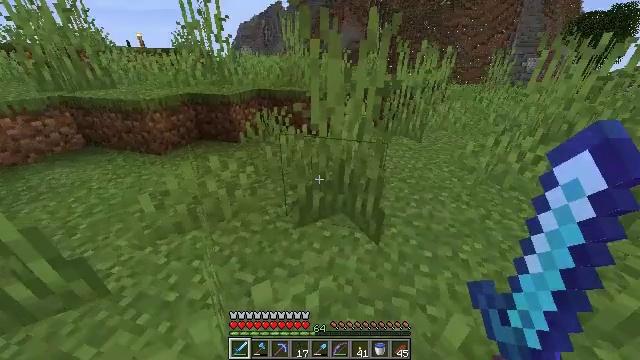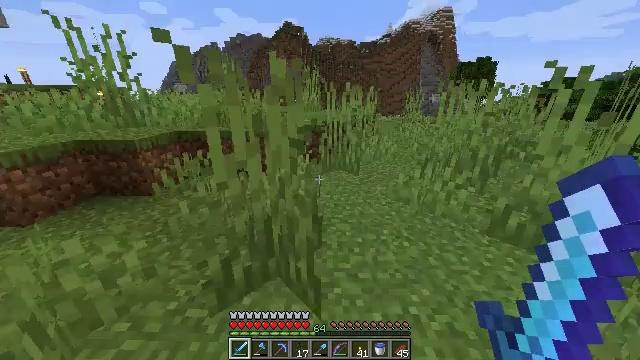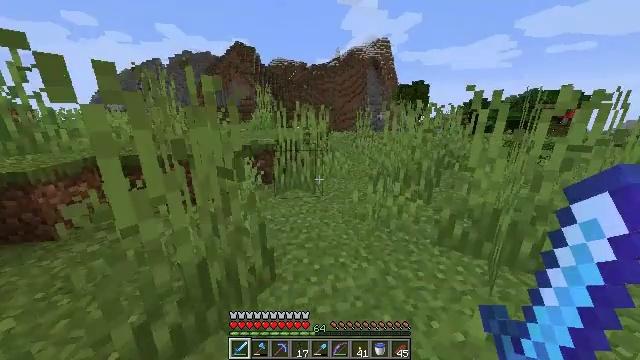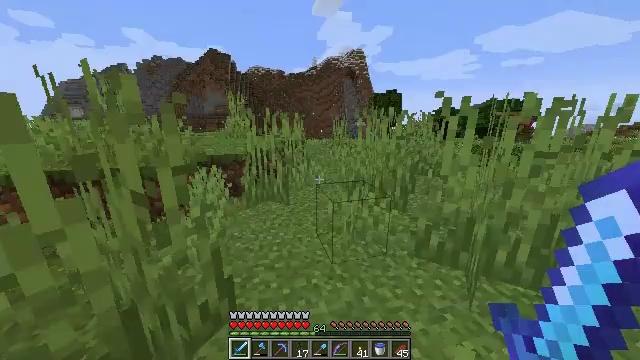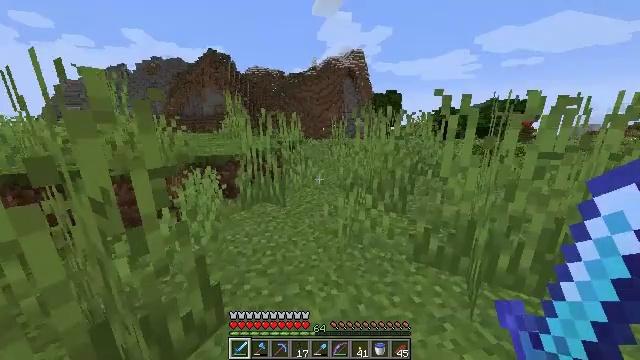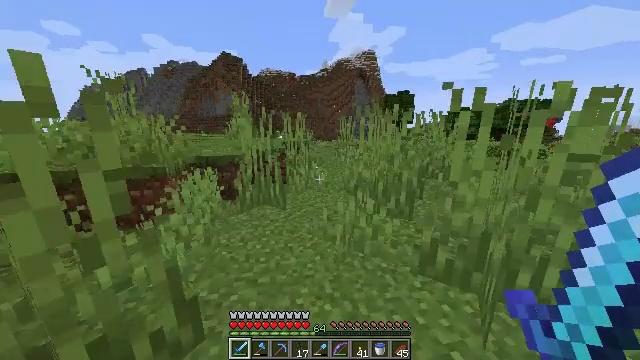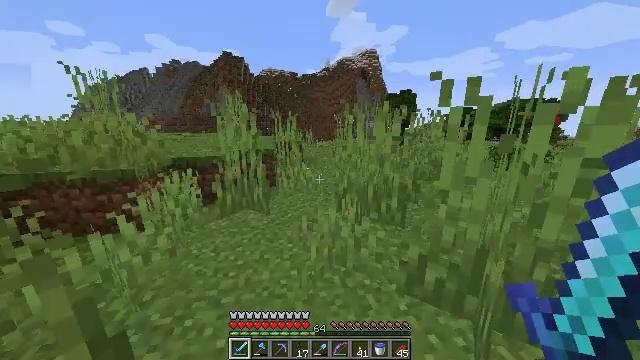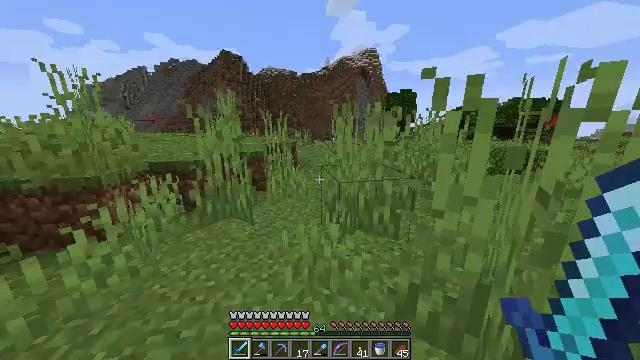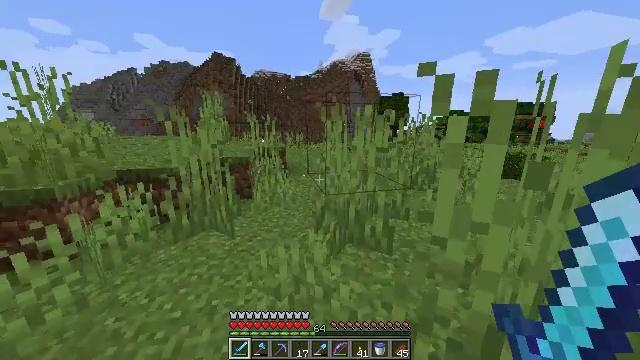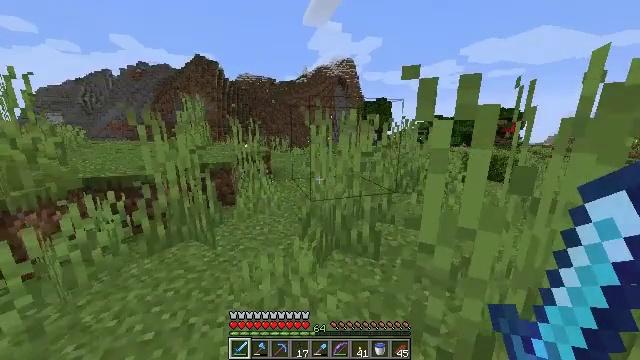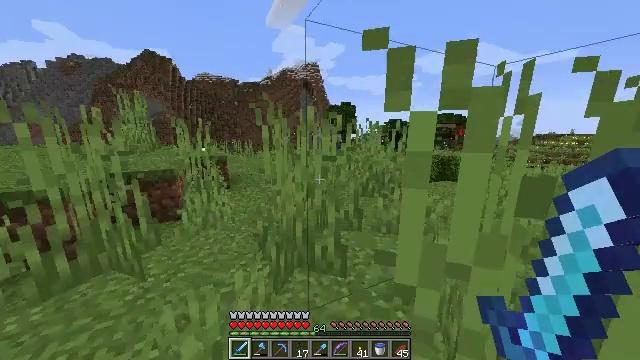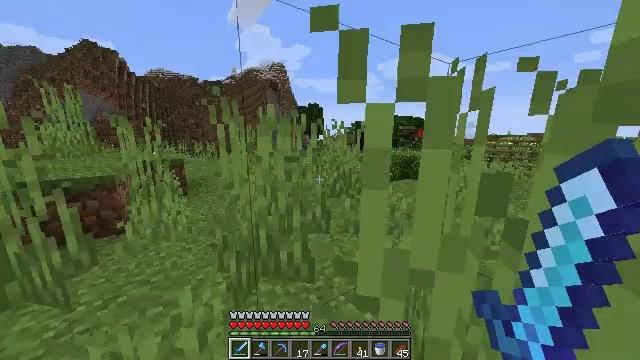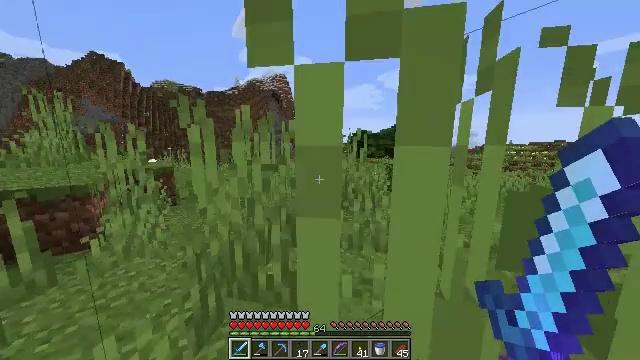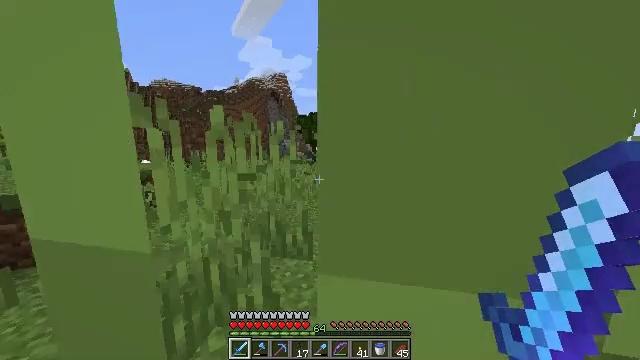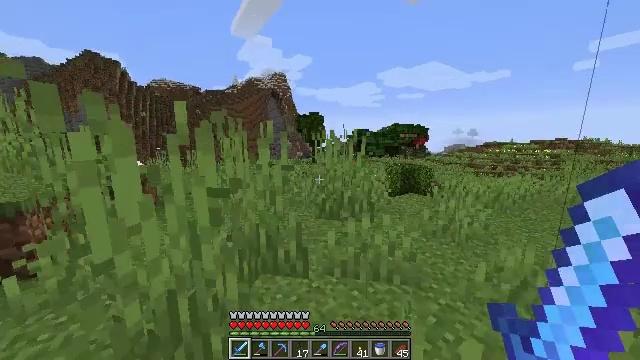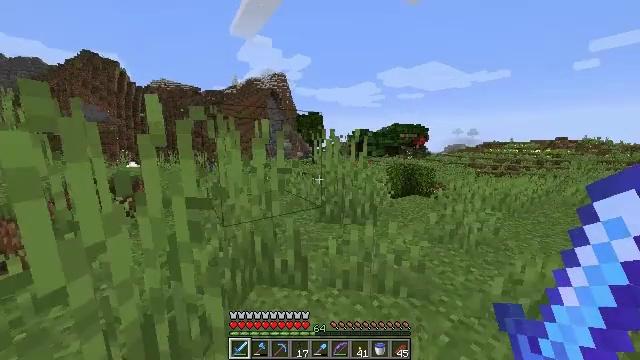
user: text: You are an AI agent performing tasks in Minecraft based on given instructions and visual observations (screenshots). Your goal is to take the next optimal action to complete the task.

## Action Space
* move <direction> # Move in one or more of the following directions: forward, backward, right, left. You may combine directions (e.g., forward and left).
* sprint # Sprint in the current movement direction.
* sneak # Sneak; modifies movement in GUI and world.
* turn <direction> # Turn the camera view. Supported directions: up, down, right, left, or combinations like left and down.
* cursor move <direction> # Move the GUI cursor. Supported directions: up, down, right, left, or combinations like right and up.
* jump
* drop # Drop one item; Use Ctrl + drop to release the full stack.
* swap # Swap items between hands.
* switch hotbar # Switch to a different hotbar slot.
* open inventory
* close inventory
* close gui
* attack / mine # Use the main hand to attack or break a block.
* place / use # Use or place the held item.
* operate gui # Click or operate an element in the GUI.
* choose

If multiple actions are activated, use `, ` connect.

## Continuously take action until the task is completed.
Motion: motion action
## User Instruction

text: Attack the melon to collect it.
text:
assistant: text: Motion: move forward and move right, sprint, turn right and up
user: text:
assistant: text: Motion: move forward and move right, sprint, turn right and up
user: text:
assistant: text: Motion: move forward and move right, sprint, turn right and up
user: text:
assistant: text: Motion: move forward and move right, sprint
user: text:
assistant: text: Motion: move forward and move right, sprint, turn left
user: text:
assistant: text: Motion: move forward and move right, sprint
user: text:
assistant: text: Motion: move forward
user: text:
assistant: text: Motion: move forward, turn right
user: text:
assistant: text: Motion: move forward, turn right and up
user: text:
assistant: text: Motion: move forward and move right, turn right
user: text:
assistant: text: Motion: move forward and move right, turn right
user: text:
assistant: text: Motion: move forward and move right, turn up
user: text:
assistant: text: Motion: move forward, sprint
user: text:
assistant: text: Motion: move forward, sprint
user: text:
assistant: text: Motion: move forward, sprint
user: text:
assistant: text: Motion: move forward, sprint
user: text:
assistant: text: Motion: move forward and move right, sprint
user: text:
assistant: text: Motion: move forward and move right, sprint
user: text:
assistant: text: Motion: move forward and move right, sprint, turn right and down, jump
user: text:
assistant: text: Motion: move forward and move right, sprint, turn right, jump
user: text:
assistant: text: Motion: move forward and move right, sprint, jump
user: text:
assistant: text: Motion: move forward and move right, sprint, jump
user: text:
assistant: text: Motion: move forward and move right, sprint, jump
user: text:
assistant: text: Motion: move forward and move right, sprint, jump
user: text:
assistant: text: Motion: move forward and move right, sprint, turn right, jump
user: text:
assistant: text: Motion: move forward and move right, sprint, jump
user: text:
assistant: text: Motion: move forward and move right, sprint
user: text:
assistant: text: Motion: move forward and move right, sprint, turn right
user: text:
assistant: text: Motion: move forward and move right, sprint, turn right and down
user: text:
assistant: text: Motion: move forward and move right, sprint, turn right